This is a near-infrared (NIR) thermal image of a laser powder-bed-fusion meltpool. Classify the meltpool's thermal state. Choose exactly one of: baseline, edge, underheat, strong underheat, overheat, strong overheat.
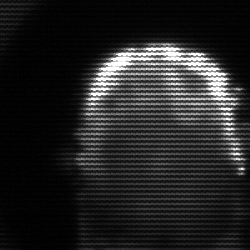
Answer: baseline